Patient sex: M
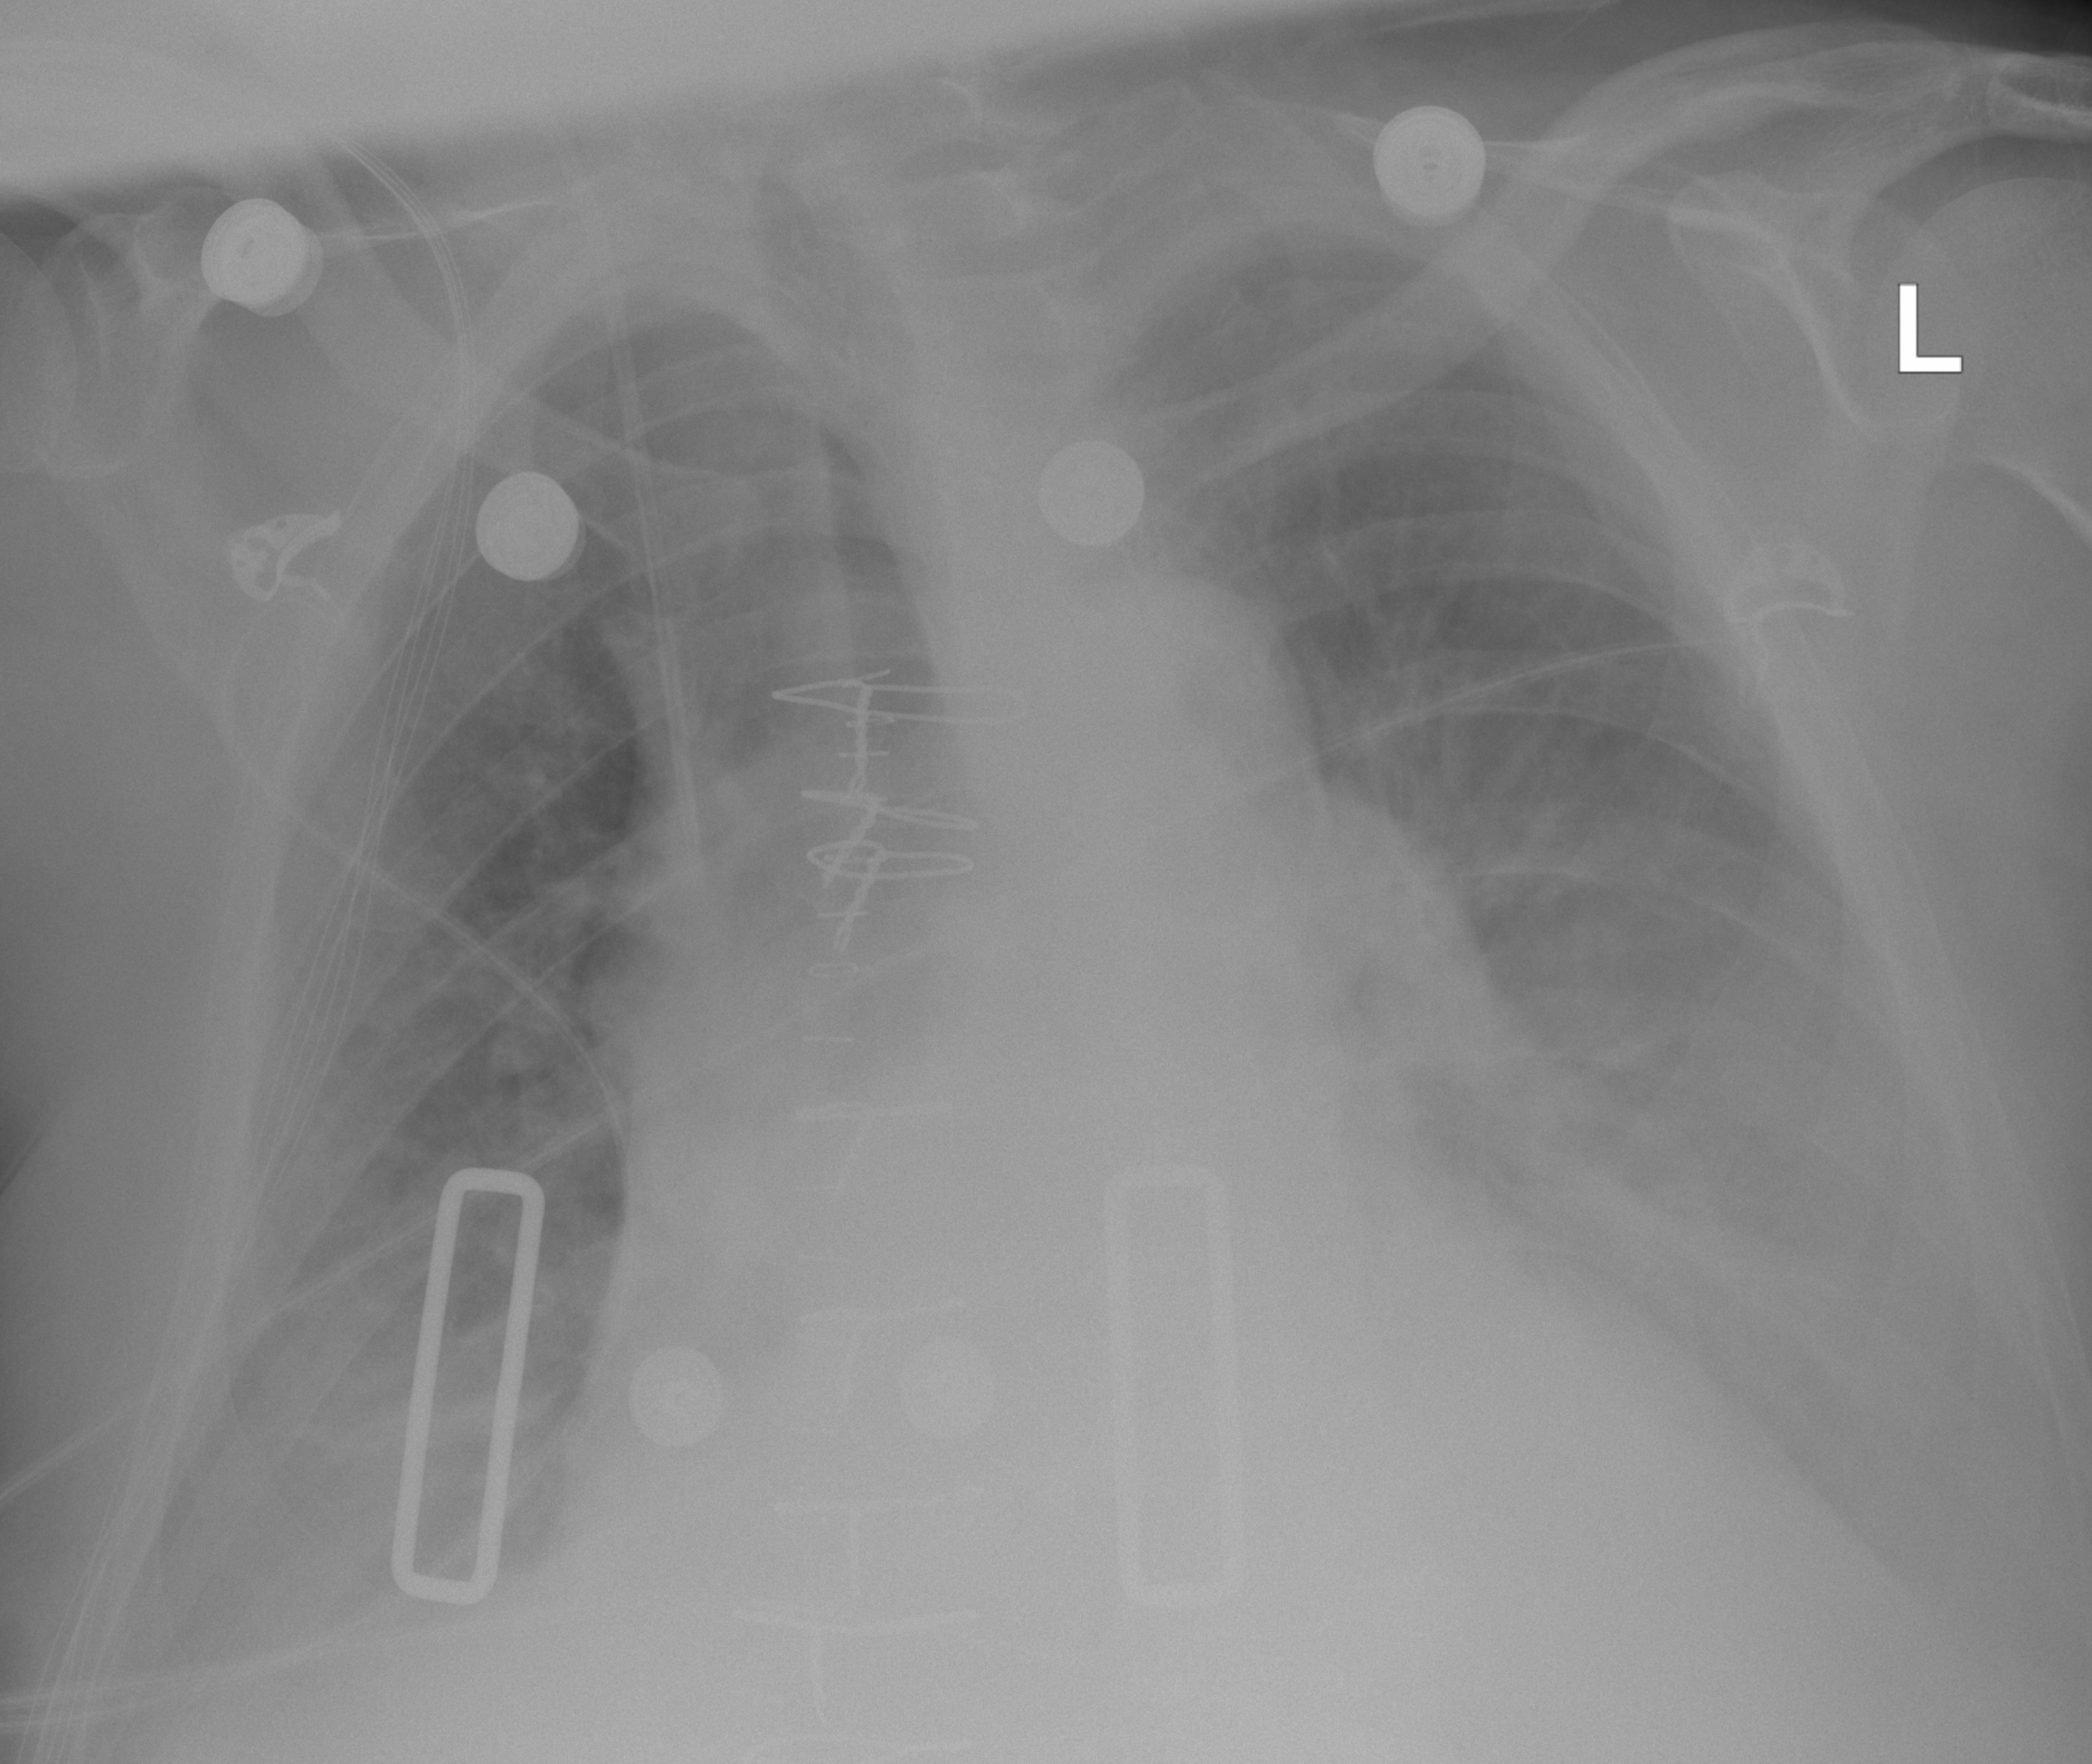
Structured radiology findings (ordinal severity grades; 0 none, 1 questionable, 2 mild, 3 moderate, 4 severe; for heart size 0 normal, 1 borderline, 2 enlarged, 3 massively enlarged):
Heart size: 0
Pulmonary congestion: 2
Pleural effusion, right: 2
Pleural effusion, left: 3
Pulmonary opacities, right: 0
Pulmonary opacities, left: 0
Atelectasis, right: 2
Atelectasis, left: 2